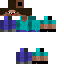
A male human skin with medium skin, wearing brown long hair dressed in a blue tshirt and gray pants, featuring a closed mouth.